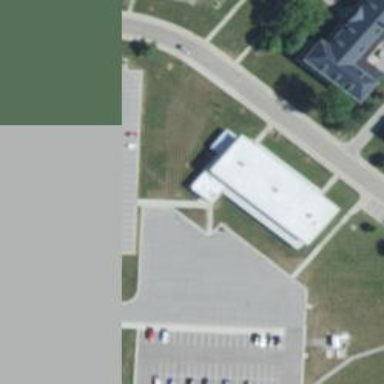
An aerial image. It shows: Fitness center building.